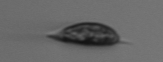
Label: Prorocentrum_triestinum